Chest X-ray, AP view. Patient: 55 years old, sex M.
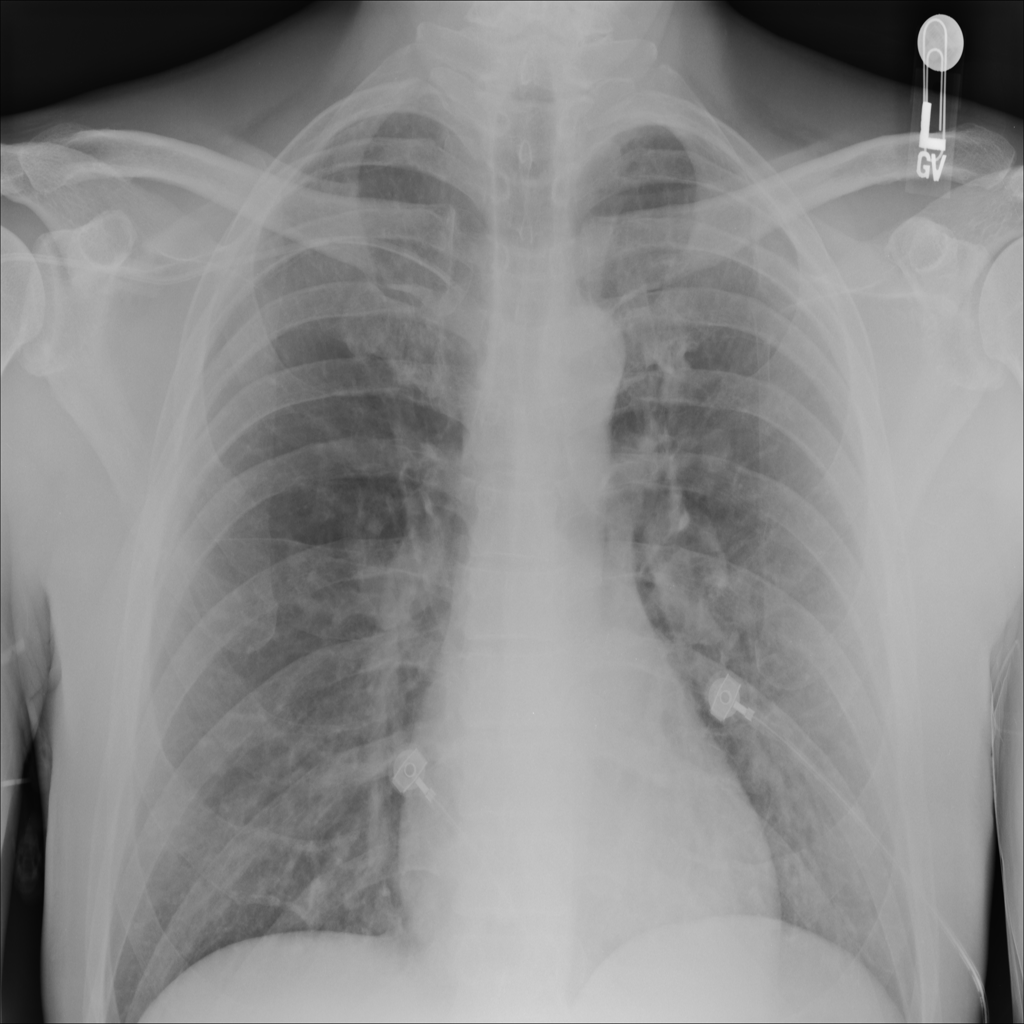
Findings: Nodule